Field crop: tomato
Growth stage: 1
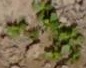
Species: portulaca